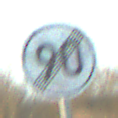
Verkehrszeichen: EndeGeschwindigkeit90
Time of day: SunriseSunset
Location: Outdoor (Nature)
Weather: PartlyCloudy
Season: NotSpecified
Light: Natural